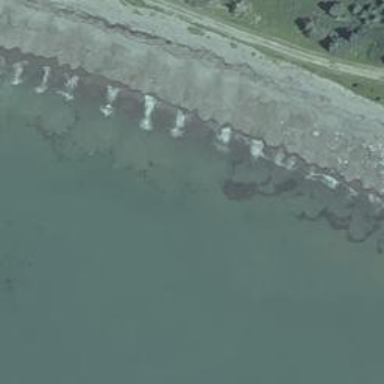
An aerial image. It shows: Beautiful beach with natural surroundings.